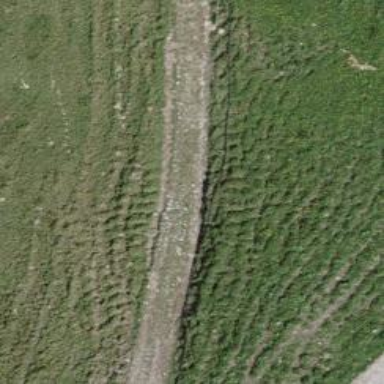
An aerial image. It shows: Track with grade 4 tracktype.